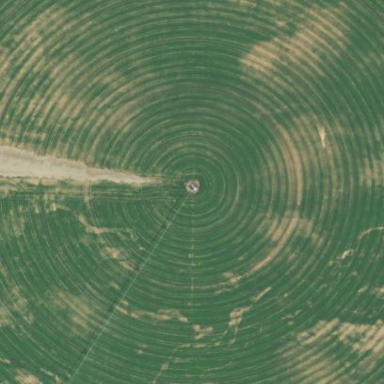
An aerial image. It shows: Farmland with pivot irrigation system.